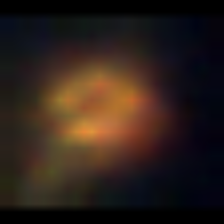
Taxon: NanoPlankton
Group: Other